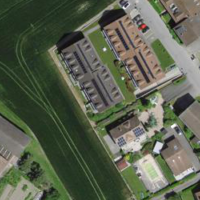
EUNIS habitat code: 55
Species observed at this site:
Symphyotrichum novae-angliae
Parus major
Spinus spinus